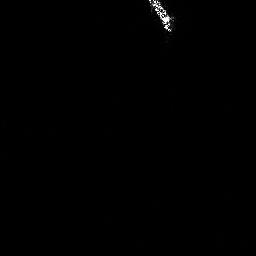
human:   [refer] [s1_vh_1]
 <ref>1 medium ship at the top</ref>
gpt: <box>[[55, 0, 67, 12, 0]]</box>